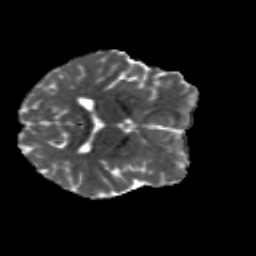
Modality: MD
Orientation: axial
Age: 19
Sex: male
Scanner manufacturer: siemens
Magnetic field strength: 3 T
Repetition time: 8.8 s
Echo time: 0.085 s